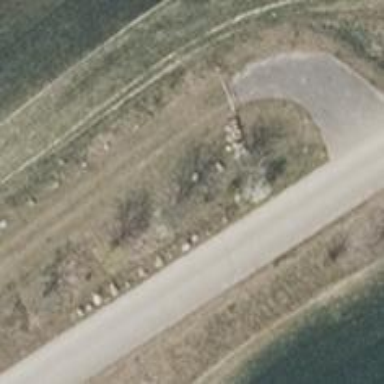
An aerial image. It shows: Unclassified road with asphalt surface and embankment.